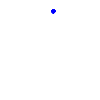
Particle: pion